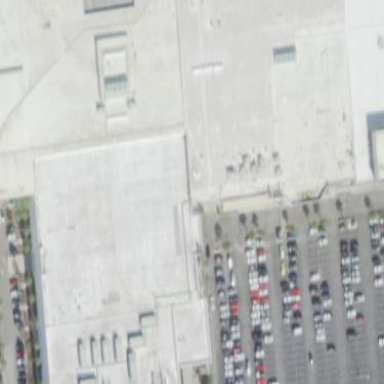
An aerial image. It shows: Department store building section.